Question: I'm wondering how I can create a custom pop-up like the one in the screenshot below (borrowed from the Swype keyboard), where I can have a couple of buttons, which each commit a string to the currently "connected" 'TextView' (via a <URL>.
this is an <URL>.

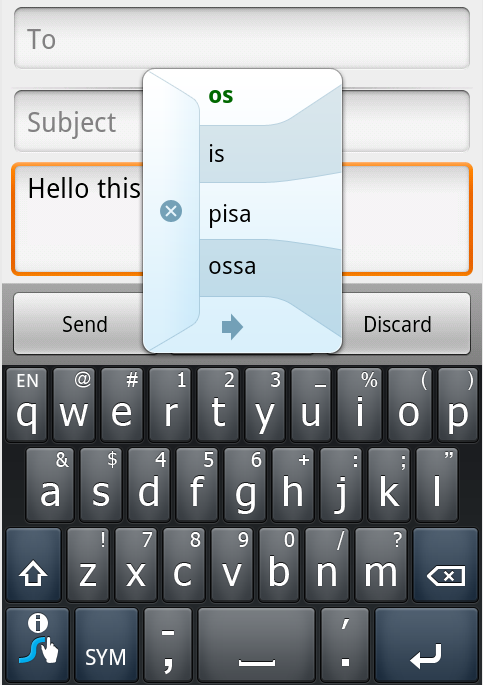
Answer: You can try using a <URL>. You'll have to do a bit of hacking to get it to do what you want and the only good documentation for it is the source.